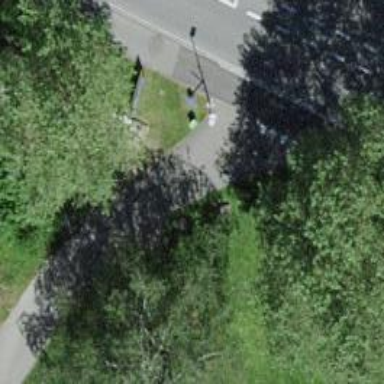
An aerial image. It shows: Bollard.